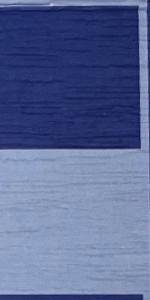
Label: Empty